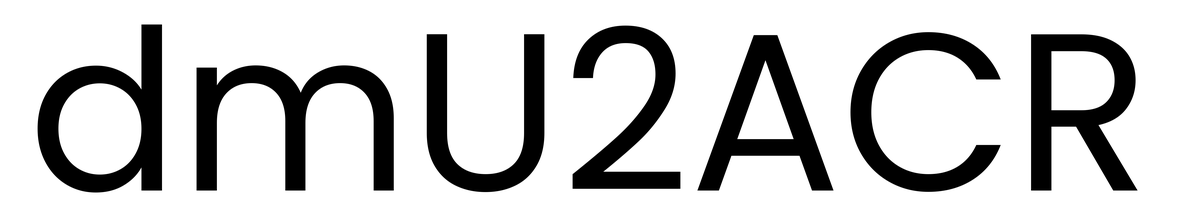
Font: Poppins-Regular